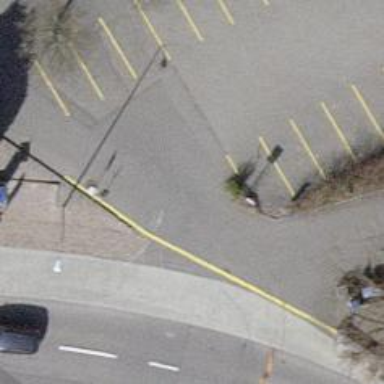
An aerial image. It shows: Parking aisle made of paving stones.